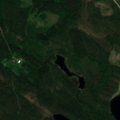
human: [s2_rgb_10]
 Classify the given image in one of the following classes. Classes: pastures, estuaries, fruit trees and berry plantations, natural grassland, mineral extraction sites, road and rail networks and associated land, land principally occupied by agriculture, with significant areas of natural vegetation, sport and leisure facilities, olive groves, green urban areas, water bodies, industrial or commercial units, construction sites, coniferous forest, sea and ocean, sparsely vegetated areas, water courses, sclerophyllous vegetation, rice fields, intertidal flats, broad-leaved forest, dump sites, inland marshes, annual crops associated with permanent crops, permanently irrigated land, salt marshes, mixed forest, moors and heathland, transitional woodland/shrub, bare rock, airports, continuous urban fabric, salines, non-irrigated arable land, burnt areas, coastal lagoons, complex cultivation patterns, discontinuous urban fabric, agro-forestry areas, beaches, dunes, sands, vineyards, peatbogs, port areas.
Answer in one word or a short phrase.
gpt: coniferous forest, mixed forest